Aerial crown-view tile of a tropical tree (Barro Colorado Island, Panama), acquired 20241216:
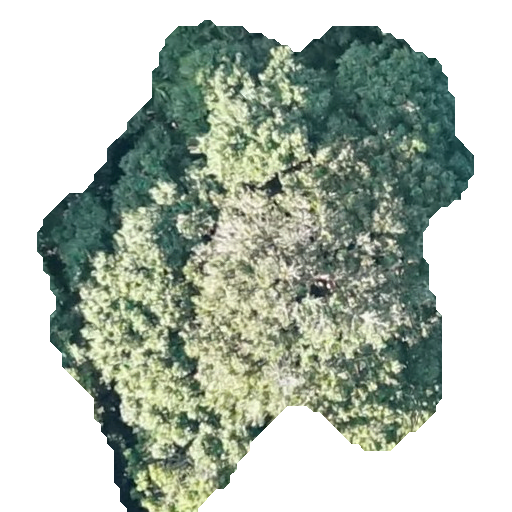
Species: Prioria copaifera
GBIF accepted scientific name: Prioria copaifera
Crown area: 215.881 m²